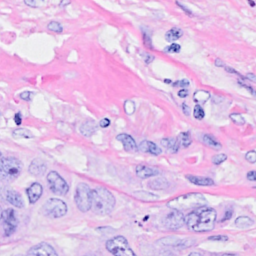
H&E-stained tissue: Breast